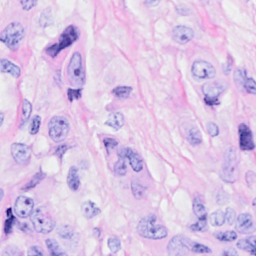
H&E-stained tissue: Breast